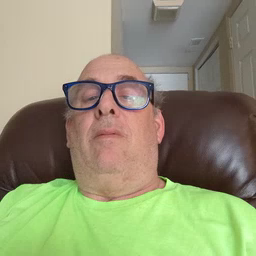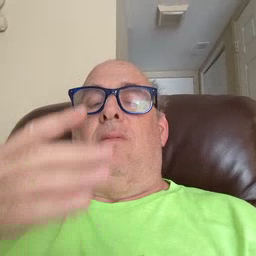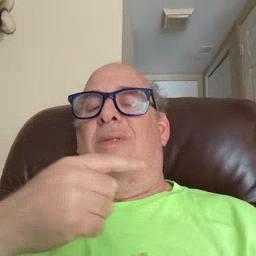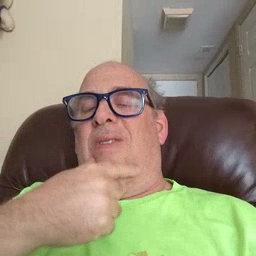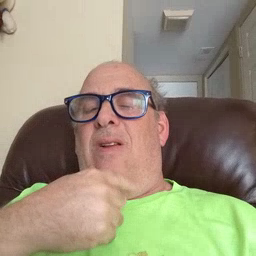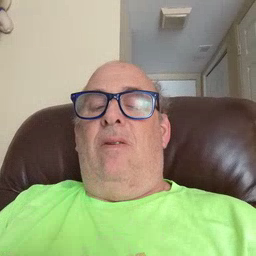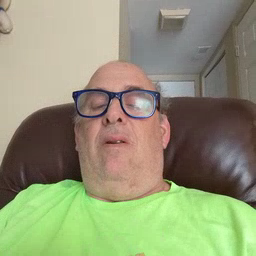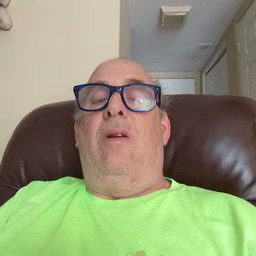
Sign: sad